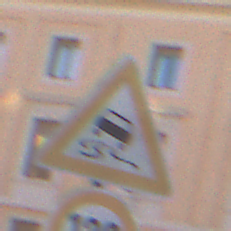
Verkehrszeichen: SchleuderOderRutschgefahr
Zusatzzeichen unten: Geschwindigkeit130
Umgebung: Outdoor, Urban
Tageszeit: SunriseSunset
Wetter: Clear
Licht: Natural
Jahreszeit: NotSpecified
Kontrast: MediumContrast